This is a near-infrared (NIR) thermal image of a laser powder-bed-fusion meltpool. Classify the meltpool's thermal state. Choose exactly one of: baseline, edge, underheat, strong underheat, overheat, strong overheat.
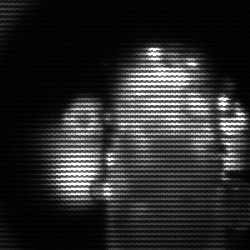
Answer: strong underheat